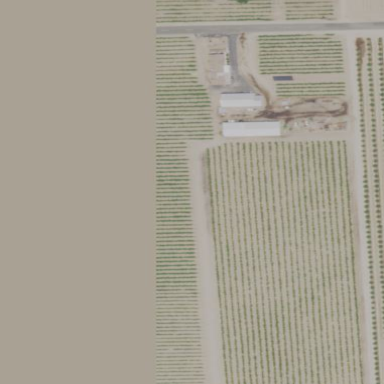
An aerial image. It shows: Vineyard with grape crops.